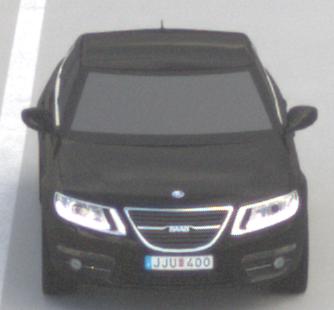
Make: Saab
Model: 5-Sep
Detailed model: 9-5 1.6T
Model produced from: 2010/06
Model produced until: 2011/12
Doors: 4
Color: black
Road condition: dry road
Daytime: morning or afternoon
Contrast: low contrast